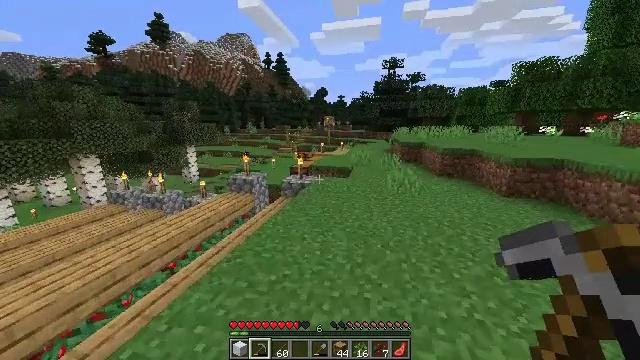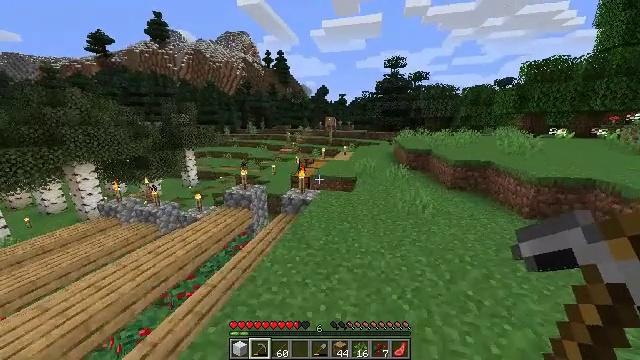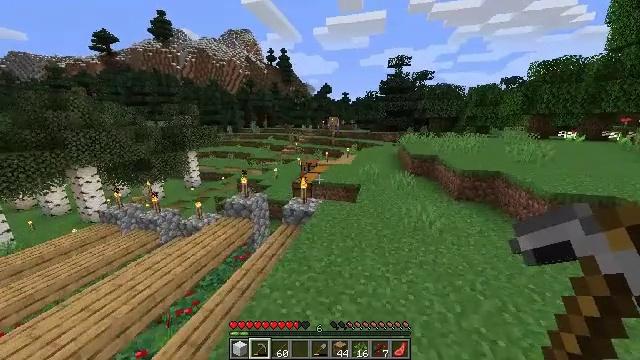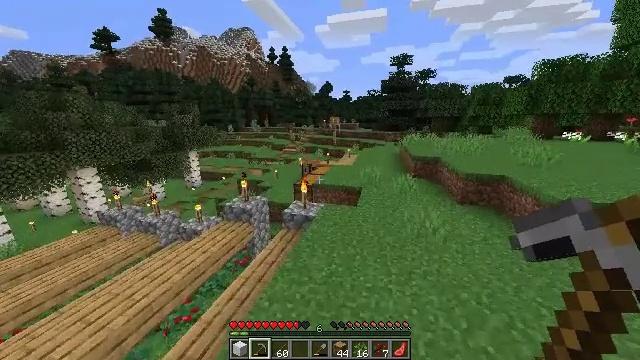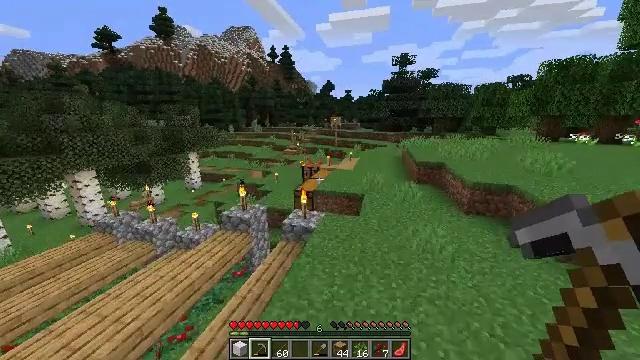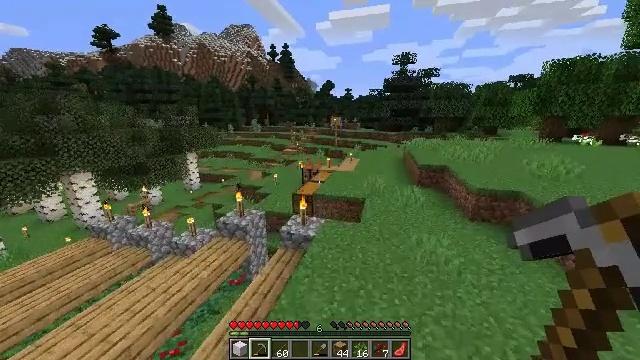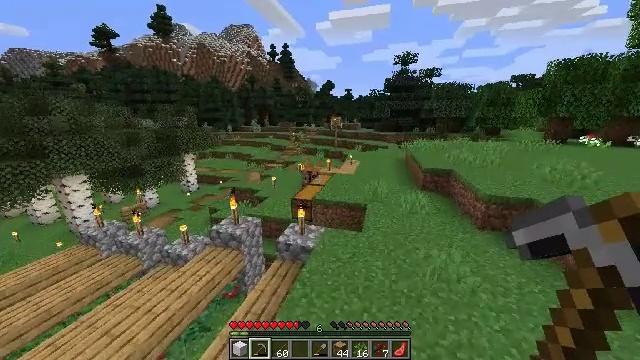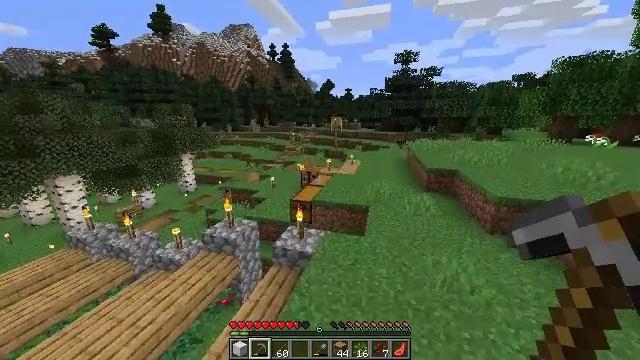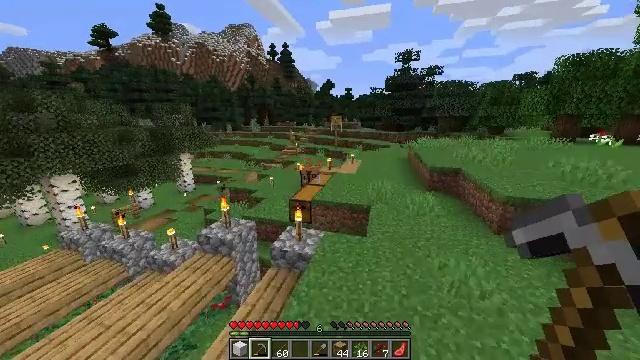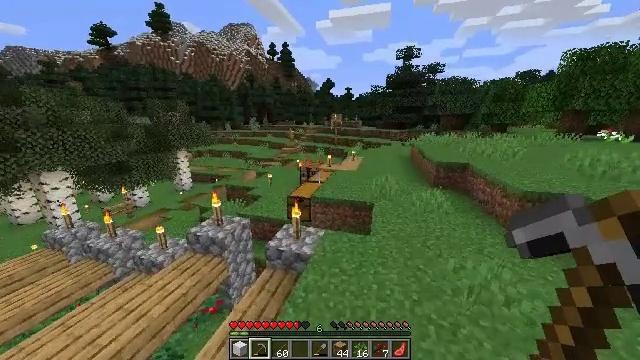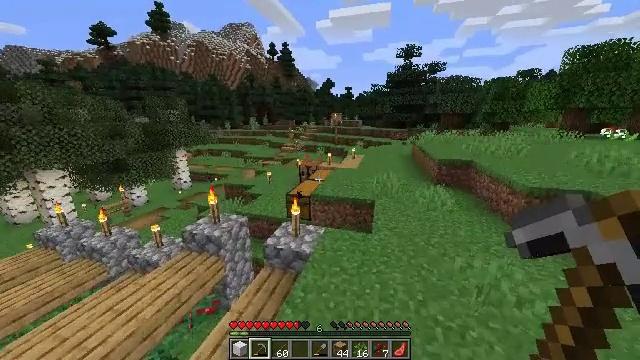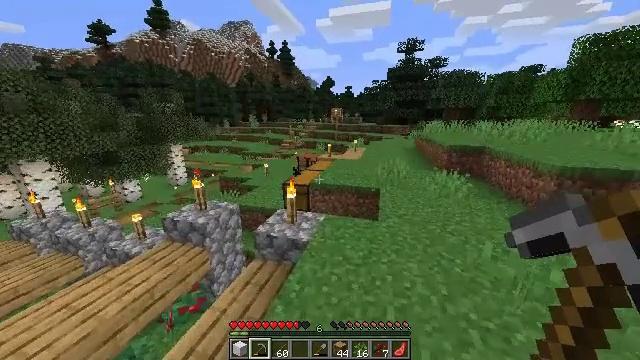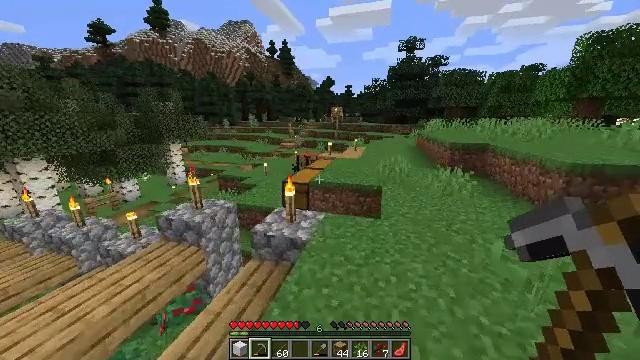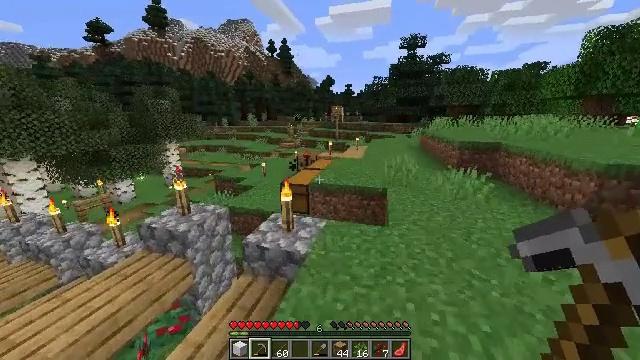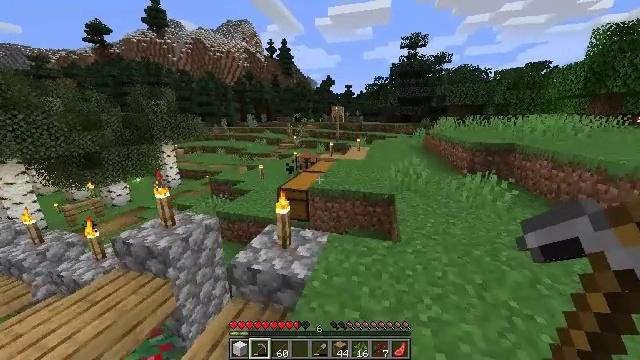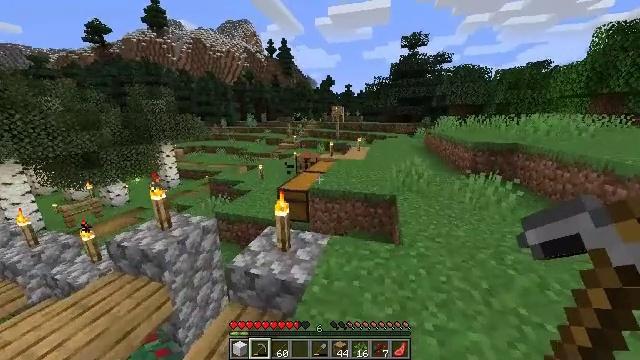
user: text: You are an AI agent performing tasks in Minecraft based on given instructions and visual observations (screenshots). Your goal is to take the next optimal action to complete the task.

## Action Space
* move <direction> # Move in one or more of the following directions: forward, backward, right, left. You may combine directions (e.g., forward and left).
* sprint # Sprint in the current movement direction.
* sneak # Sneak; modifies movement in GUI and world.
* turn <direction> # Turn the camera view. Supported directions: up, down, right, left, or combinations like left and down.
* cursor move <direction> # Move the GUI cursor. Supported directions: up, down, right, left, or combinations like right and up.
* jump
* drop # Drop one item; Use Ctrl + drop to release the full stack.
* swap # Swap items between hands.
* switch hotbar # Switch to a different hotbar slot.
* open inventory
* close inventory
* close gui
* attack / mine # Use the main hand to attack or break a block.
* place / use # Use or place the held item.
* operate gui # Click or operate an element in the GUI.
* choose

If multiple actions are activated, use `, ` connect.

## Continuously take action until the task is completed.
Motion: motion action
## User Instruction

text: Craft purple wool with dye and wool in the crafting table.
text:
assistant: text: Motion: move forward, jump
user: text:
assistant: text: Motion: move forward, jump
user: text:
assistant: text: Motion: move forward, jump
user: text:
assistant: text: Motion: move forward, jump
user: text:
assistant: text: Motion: move forward, jump
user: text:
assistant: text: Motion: move forward, jump
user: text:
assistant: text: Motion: move forward, jump
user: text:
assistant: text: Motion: move forward, jump
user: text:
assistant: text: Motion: move forward, jump
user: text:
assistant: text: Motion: move forward, jump
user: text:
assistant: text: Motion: move forward, jump
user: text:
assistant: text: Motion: move forward, jump
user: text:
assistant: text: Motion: move forward
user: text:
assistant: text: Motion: move forward
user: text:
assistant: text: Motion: move forward
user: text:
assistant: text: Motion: move forward
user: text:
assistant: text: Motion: move forward
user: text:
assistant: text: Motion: move forward
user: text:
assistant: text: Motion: move forward
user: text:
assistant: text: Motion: move forward
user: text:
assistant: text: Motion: move forward
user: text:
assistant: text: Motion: move forward
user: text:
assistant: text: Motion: move forward, jump
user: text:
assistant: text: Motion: move forward, jump
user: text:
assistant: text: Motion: move forward, jump
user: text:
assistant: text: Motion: move forward, jump
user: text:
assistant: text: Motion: move forward, jump
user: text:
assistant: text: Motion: move forward
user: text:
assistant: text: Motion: move forward
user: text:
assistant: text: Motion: move forward